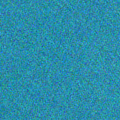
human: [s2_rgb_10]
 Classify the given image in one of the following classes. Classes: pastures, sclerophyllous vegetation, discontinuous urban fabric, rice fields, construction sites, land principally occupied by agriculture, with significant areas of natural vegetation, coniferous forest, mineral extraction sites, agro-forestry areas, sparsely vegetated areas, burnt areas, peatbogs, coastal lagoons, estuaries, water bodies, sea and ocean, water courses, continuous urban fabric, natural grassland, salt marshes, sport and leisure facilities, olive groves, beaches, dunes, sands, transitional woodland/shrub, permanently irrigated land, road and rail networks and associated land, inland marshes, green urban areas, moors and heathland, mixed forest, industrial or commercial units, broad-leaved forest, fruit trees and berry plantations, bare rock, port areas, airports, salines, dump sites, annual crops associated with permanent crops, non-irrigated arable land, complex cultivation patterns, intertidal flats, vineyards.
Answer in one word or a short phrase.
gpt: sea and ocean